Question: So I have been playing around with C# lately and I don't understand output formatting.
'''
using System;
namespace Arrays
{
class Program
{
static void Main()
{
Random r = new Random();
int[] Numbers = new int[10];
for (int i = 0; i < Numbers.Length; i++)
{
Numbers[i] = r.Next(101);
}
for (int i = 0; i < Numbers.Length; i++)
{
Console.WriteLine("index {0} holds number {0}", i,Numbers[i]);
}
}
}
}
'''

My expected output was 'index i holds number Number[i]'. So can anyone explain what to change, or link me with a good C# page on output formatting topic.
I know there is a way to do it in 2 lines.
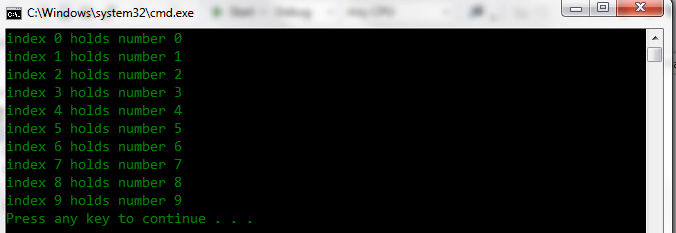
Answer: Change
'''
Console.WriteLine("index {0} holds number {0}", i, Numbers[i]);
'''
to
'''
Console.WriteLine("index {0} holds number {1}", i, Numbers[i]);
'''
Reason: Your indices (in the format string) reference the parameters in zero-based index order. So {0} for the first parameter after the string, {1} for the second, {2} if you have a third etc.
See <URL> for more info.
edit:
You can reference the parameters multiple times in your format String, too. E.g.:
'''
Console.WriteLine(
"index {0} holds number {1} (Numbers[{0}] == {1})", i, Numbers[i]);
'''
This also is equivalent to
'''
Console.WriteLine(String.Format(
"index {0} holds number {1} (Numbers[{0}] == {1})", i, Numbers[i]));
'''